Question: Count the number of objects in the diagram.
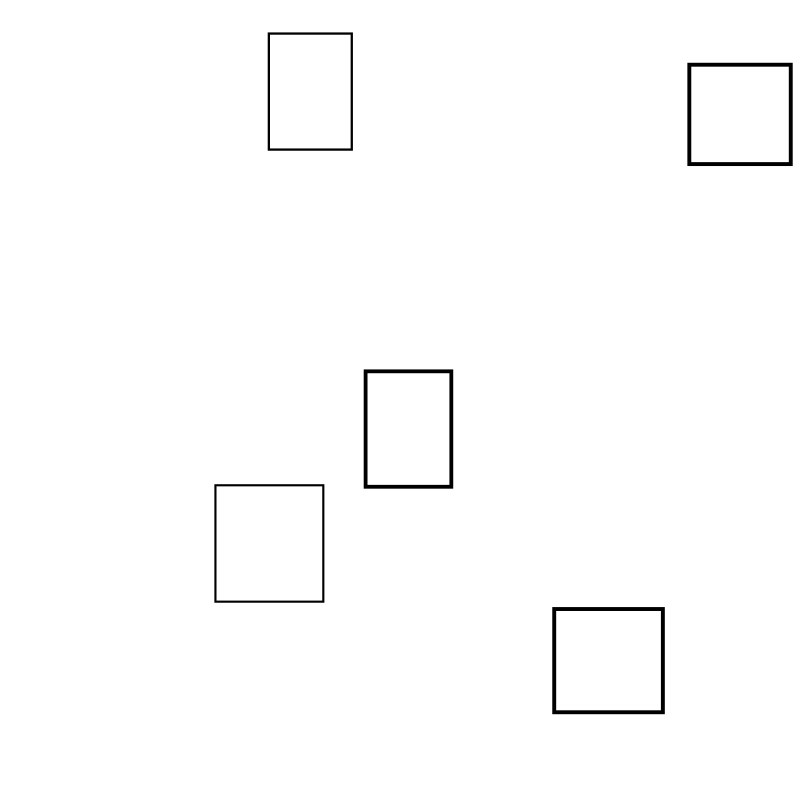
Answer: 5